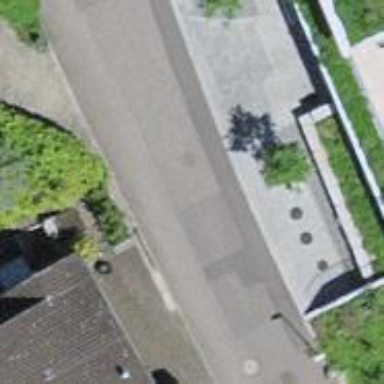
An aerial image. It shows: Residential road.